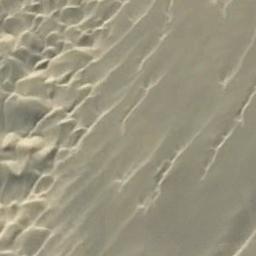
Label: desert